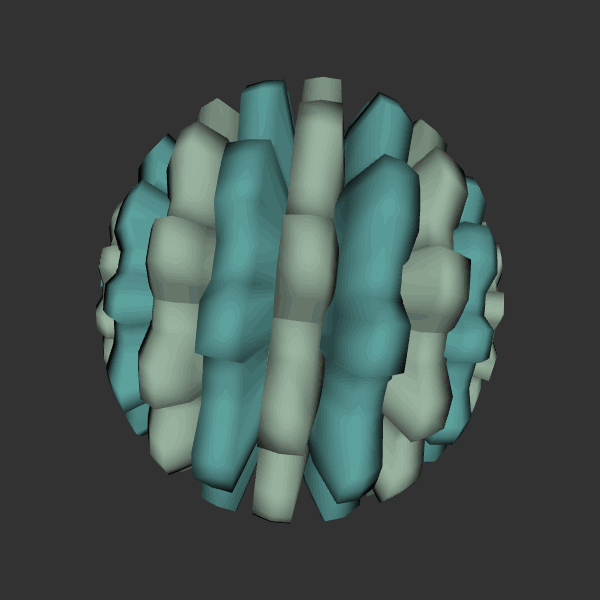
Background: dark